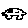
Label: car